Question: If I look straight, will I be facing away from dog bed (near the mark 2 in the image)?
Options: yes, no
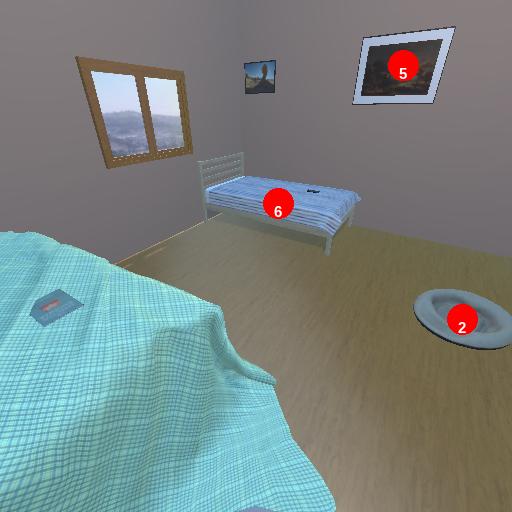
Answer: yes